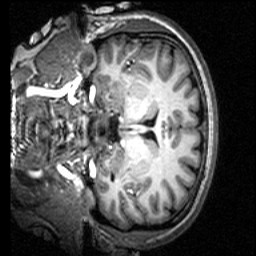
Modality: T1w
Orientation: coronal
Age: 26
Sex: female